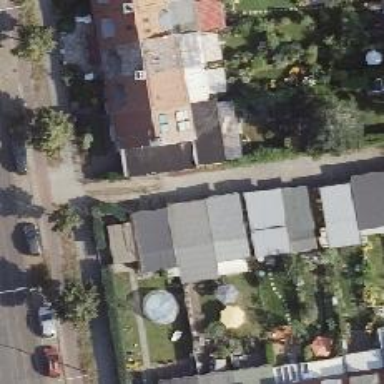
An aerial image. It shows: Group of garages.